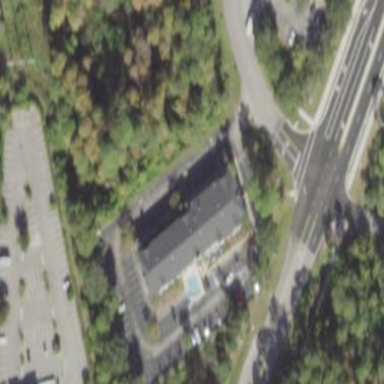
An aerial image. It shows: Hotel building.